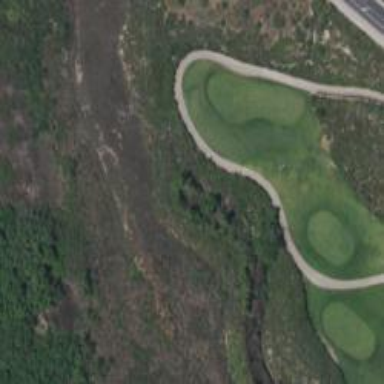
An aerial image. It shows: Service road used as golf cart path.